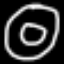
Label: donut